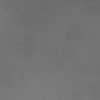
Label: dusty